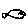
Label: fish